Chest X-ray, PA view. Patient: 45 years old, sex M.
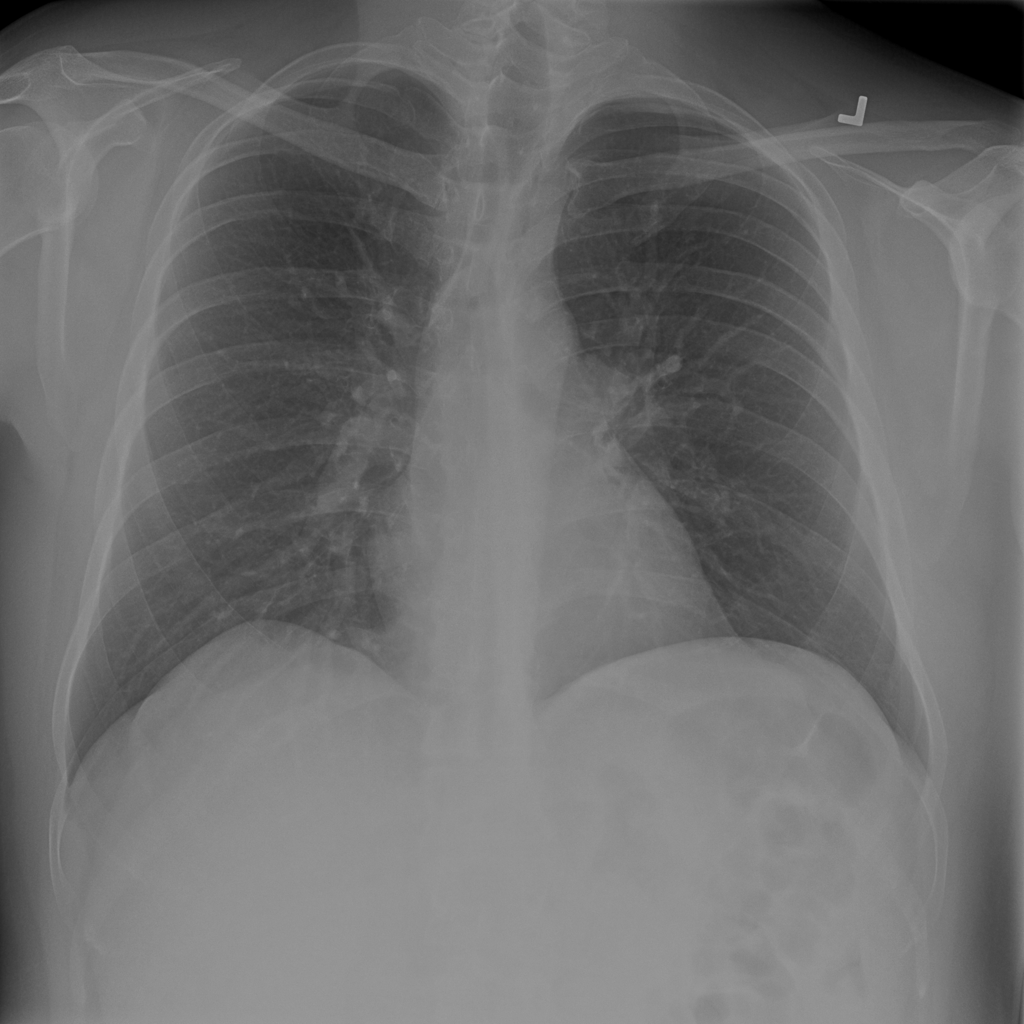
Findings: No Finding